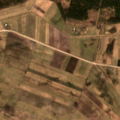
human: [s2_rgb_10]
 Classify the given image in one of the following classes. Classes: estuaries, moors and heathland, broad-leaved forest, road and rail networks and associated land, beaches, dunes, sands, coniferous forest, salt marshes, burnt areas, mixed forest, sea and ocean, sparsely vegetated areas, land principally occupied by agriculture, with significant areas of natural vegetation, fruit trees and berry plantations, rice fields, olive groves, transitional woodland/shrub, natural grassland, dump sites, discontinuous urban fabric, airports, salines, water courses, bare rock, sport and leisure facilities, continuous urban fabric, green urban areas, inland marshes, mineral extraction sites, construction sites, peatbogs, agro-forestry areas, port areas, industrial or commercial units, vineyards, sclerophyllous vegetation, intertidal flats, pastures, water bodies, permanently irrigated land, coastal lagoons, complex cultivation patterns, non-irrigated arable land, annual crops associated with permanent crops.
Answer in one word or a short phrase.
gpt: non-irrigated arable land, pastures, complex cultivation patterns, coniferous forest, mixed forest